Question: I am currently working with python 2.7 using PyQt4. However, a solution in C++ might help.
I am using the QTableWidget to create a table.
The table has limited space on my app, and it is not editable.
Some of the cells in the table contain lots of data. Some of it is not visible to the user.
I am looking up for a solution to show all of the cells' data, without making the table larger.
I tried to set different flags for the cells, but it got me nowhere.
I thought about setting a scroll bar for the cells. Is it possible?
In order to make sure the table is not editable I used:
'''
table.setEditTriggers(QtGui.QAbstractItemView.NoEditTriggers)
'''
I tried also to use -
'''
table.item(row_index, col_index).setFlags(QtCore.Qt.ItemIsSelectable | QtCore.Qt.ItemIsEnabled)
'''
on every cell in the table, but it got me the same results - no editing + only some data is visible.
IMAGE:
I am looking up for an option to make sure all of the data at (2,2), that says "aaaaaa...", will be visible to the user.
Maybe setting a vertical scroll bar inside that cell is the solution? If so, how to do it?

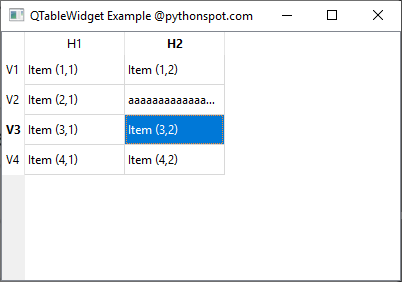
Answer: A possible solution is to set the resizeMode of the horizontal header in QHeaderView::ResizeToContents
'''
from PyQt4 import QtCore, QtGui
if __name__ == "__main__":
import sys
app = QtGui.QApplication(sys.argv)
w = QtGui.QTableWidget(4, 2)
w.setEditTriggers(QtGui.QAbstractItemView.NoEditTriggers)
header = w.horizontalHeader()
header.setResizeMode(QtGui.QHeaderView.ResizeToContents)
for i in range(w.rowCount()):
for j in range(w.columnCount()):
it = QtGui.QTableWidgetItem("item ({}-{})".format(i, j))
w.setItem(i, j, it)
w.item(2, 1).setText("a" * 20)
w.show()
sys.exit(app.exec_())
'''
<URL>